Question: I have included the facebook like plugin
I have added below the title of my article.
The like button is displayed well and is working but...
When we click like a popup appears so that the user can post some comment.
That popup is distorted and the content is overflowed and the publish and close buttons for that popup are away from the layout.

I have added a border to the div which contains the facebook plugin html code.
Here is the live url where you can see the problem.
I was checking in firefox 9
In that popup i cannot see the publish and close buttons.
<URL>
sample code
'''
<div class="fblike" style="border:1px solid red;">
<fb:like href="http://vikku.info/programming/chrome-extension/get-selected-text-send-to-web-server-in-chrome-extension-communicate-between-content-script-and-background-page.htm" send="false" show_faces="false" layout="button_count"></fb:like>
</div>
'''
also you can view source.
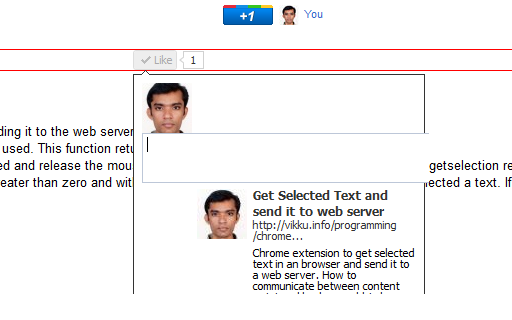
Answer: Remove this CSS from your style in your head section of your page and it will popup fine.
'''
/* for facebook width 100% */
iframe.fb_ltr { width:100% !important; }
'''